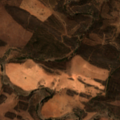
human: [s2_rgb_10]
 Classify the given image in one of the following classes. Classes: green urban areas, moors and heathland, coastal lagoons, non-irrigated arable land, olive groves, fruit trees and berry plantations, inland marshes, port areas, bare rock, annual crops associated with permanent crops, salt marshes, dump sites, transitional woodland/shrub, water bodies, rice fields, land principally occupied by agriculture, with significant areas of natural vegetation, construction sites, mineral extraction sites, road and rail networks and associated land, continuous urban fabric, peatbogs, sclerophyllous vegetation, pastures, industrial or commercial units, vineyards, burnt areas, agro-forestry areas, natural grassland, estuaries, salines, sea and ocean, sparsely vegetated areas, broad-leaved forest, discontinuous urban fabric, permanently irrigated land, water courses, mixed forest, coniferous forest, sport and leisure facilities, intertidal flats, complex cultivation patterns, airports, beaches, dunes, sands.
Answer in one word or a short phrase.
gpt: non-irrigated arable land, land principally occupied by agriculture, with significant areas of natural vegetation, sclerophyllous vegetation, transitional woodland/shrub